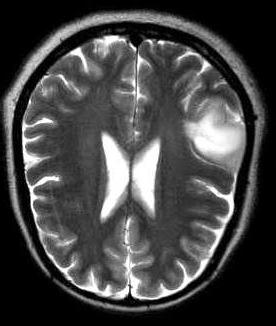
Label: notumor